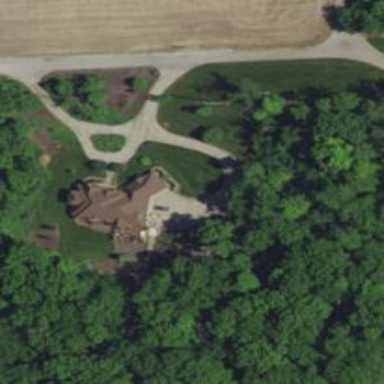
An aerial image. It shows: Driveway.